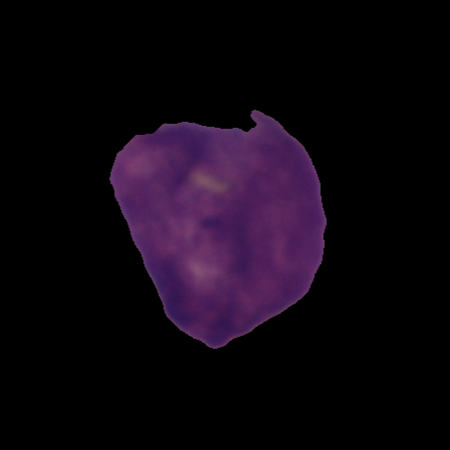
Label: cancer